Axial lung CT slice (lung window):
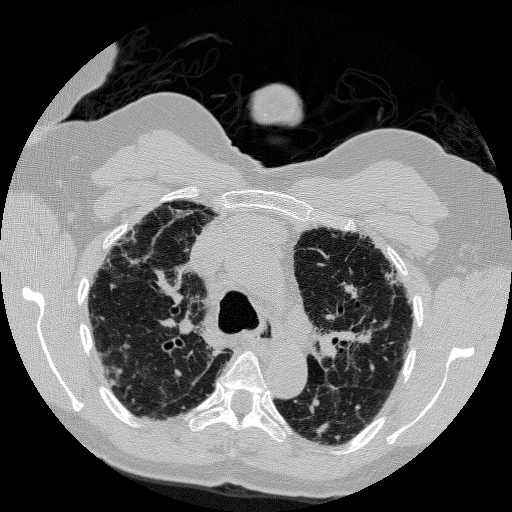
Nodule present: no